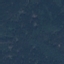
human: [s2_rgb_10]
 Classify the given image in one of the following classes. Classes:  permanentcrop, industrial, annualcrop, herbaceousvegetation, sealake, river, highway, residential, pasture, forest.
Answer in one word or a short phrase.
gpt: Forest